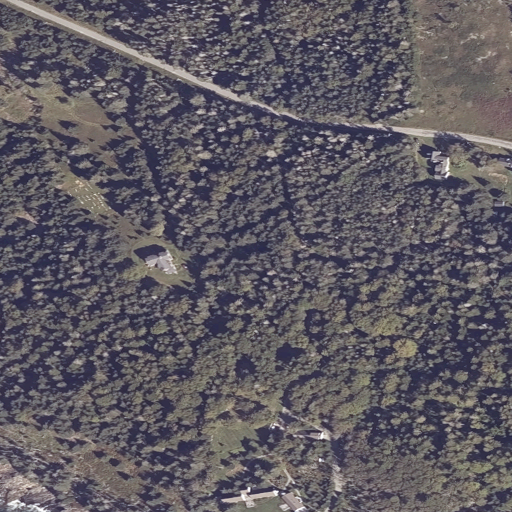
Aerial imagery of mountain in Maine named Bulger Hill containing evergreen forest, mixed forest, low intensity development, open development, grassland, medium intensity development, shrub, herbaceous wetlands, and woody wetlands